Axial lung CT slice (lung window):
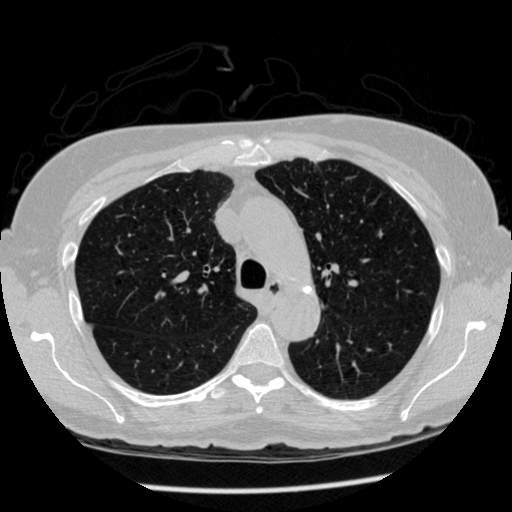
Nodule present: no